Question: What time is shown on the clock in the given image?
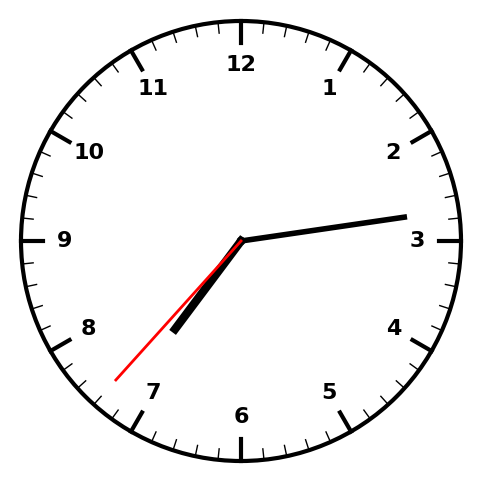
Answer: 07:13:37